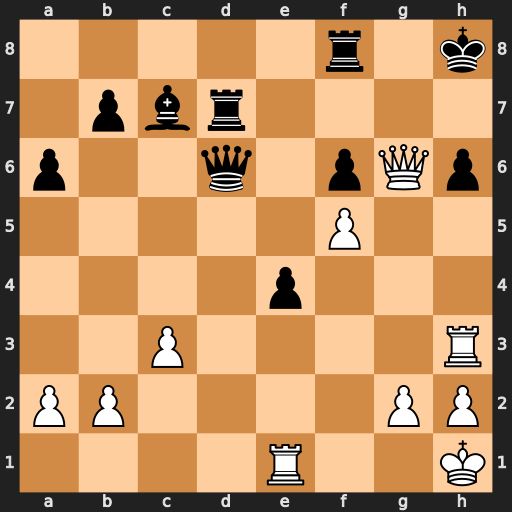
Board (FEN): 5r1k/1pbr4/p2q1pQp/5P2/4p3/2P4R/PP4PP/4R2K
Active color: w
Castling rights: -
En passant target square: -
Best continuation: Rxh6+ Rh7 Qxh7#